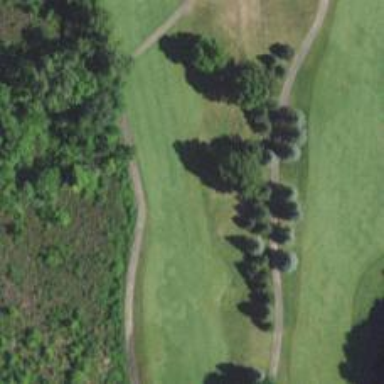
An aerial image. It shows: View of golf hole.